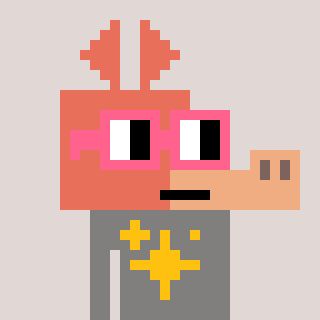
a pixel art character with square pink glasses, a aardvark-shaped head and a bluegrey-colored body on a warm background